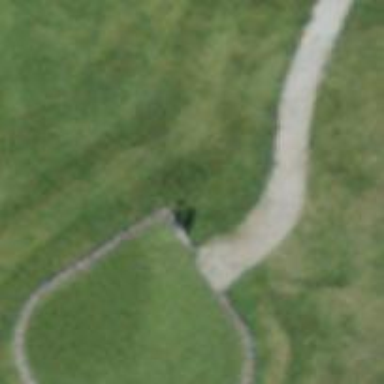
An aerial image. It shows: Grassy area designated as golf tee.